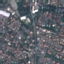
Land use / land cover class: Residential